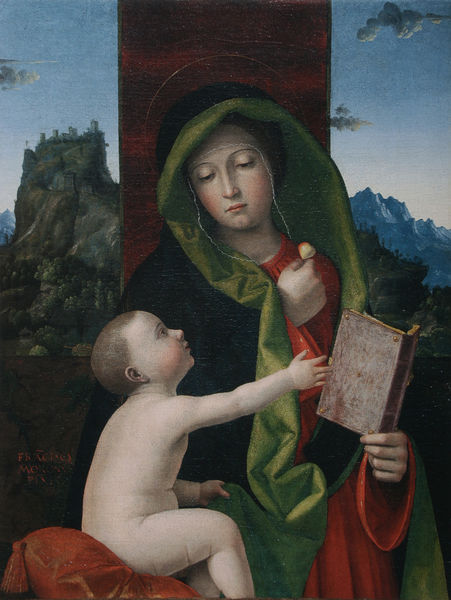
Titel: Madonna mit Kind
Künstler: Francesco Morone
Standort: Verona
Institution: Museo Canonicale
Schlagwörter: berg, blau, felsen, gemälde, hand, haut, himmel, nackt, schatten, umhang, weiß, wolken, grün, landschaft, abend, blume, frau, hut, kleid, licht, mund, nase, ohr, schwarz, ausblick, blick, blüte, obst, rose, rot, schleier, schleiher, tuch, wolke, arm, bibel, gesicht, samt, trauer, signatur, natur, brüstung, gewand, haare, halbfigur, mantel, stoff, kind, mutter, borte, lippen, renaissance, traurig, frucht, schrift, italien, berge, fels, gebirge, massiv, baby, kissen, polster, kopftuch, brun, chauve, gris, manteau, marron, portrait, vert, lesen, melancholisch, quaste, junge, italie, knabe, buch, burg, alpen, festung, blanc, noir, greifen, text, kranz, darstellung, gesciht, schein, gestus, heiligenschein, seiten, knospe, christus, jesus, pieta, leid, assis, rouge, drapé, bommel, femme, fleurs, maria, verhüllt, madonna, christ, mutter gottes, sfumato, sitzkissen, strecken, ciel, nature, paysage, orange, peinture, fleur, main, sohn, robe, babel, kirsche, titien, aureole, toge, ville, kapuze, bleu, montagne, voile, bébé, enfant, fils, madonne, marie, mere, signature, vierge, fenêtre, jesuskind, mariä, nuage, nuages, touche, chateau, arbres, louvre, nue, rocher, cape, oiseau, maiesta, garçon, triste, visage, colline, tableau, sainte, chtistus, perspective, venise, bras, genoux, erot, saint, livre, toucher, bible, ennuie, geste, verte, hristus, mantegna, debout, famille, berlin, regard, léonard, bellini, madone, saineteté, veronese, vierge à l'nfant, pic, capuche, falaise, chretien, nativité, gleichmut, nu, ro, coussin, coeur, femm, coussi, bras tendu, viere, cerise, education, montgne, kapuzr, libre, envie, nagt, capuchon, vierge à l'enfant, inscription rouge, bruegel, touge, enfqnt, livr, elivre, verty, rouge\, bambin, chateaux, écouteur, babal, trsite, rouge gorge, vierge marie, mqrron, ecrutre, jesus christ, buchberge, enfante